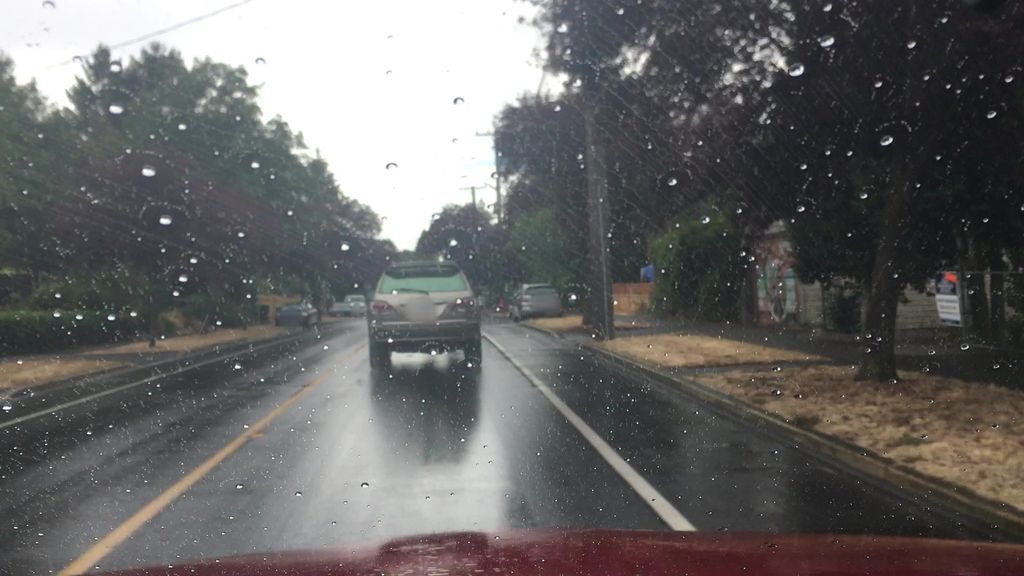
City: victoria